Question:
How can i change number Of Rows In each Components
i have this:
'''
- (NSInteger) pickerView:(UIPickerView *)pickerView numberOfRowsInComponent:(NSInteger)component
{
return 3;
}
'''
BUT this change all of Components rows number,
And The next question is : How can i Change the values in third component Like UIDatePicker : for example: in Date (in january) days are 31 but (in February) days are (29/28) an the third components must change and values will be between 1-29 or 1-28.
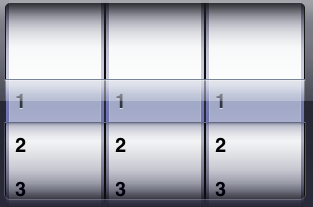
Answer: Every picker calls '-pickerView:numberOfRowsInComponent:' and asks it for the number of rows for each component. So this method is called three times, because you have three components. Thus you need to return different values for the components. You get an NSInteger in the 'component' variable to indicate which component is asked for:
'''
- (NSInteger) pickerView:(UIPickerView *)pickerView numberOfRowsInComponent:(NSInteger)component
{
switch(component)
{
case 0: // first component has 42 rows
return 42;
case 1: // second component has 21 rows
return 21;
case 2: // third component has only two rows
return 2;
}
}
'''